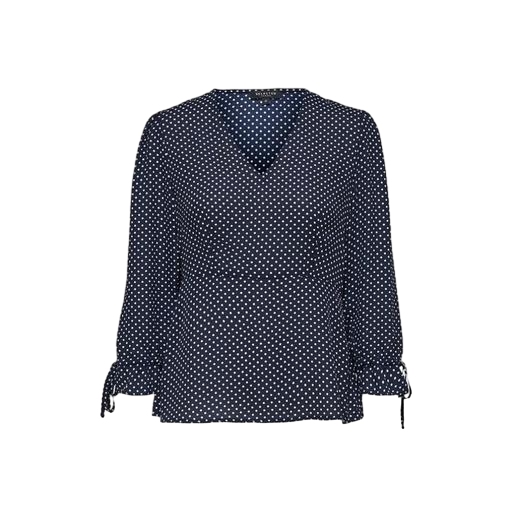
blue printed v-neck top only macy, polka-dot blouse, navy spot pleat front top, white background